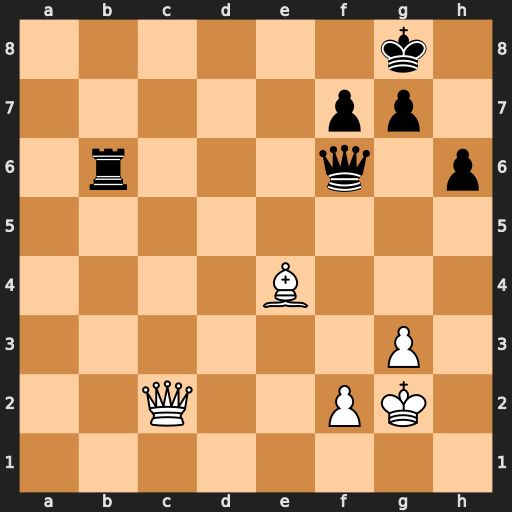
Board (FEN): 6k1/5pp1/1r3q1p/8/4B3/6P1/2Q2PK1/8
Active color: w
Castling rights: -
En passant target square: -
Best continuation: Qc8+ Qd8 Qxd8#